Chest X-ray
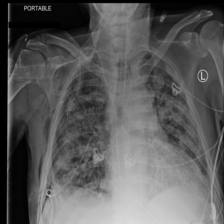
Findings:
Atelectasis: negative
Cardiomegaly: negative
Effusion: negative
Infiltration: positive
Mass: negative
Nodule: negative
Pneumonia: negative
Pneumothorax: positive
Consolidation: negative
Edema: negative
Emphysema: negative
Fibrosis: negative
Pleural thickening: negative
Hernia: negative